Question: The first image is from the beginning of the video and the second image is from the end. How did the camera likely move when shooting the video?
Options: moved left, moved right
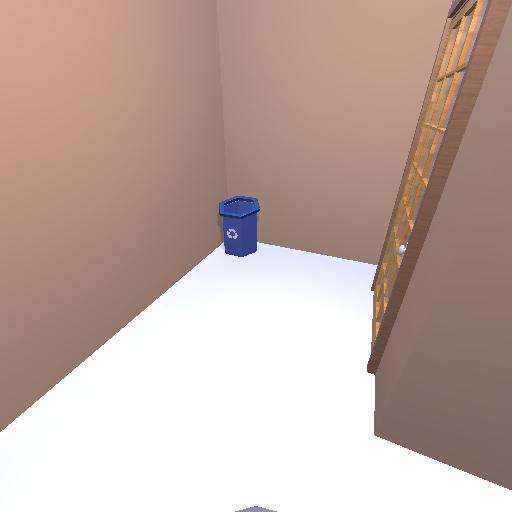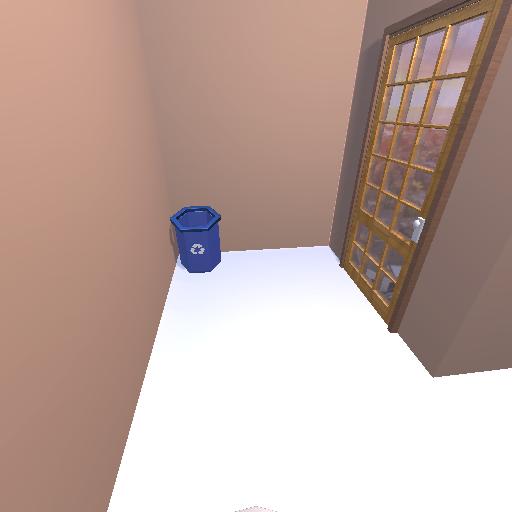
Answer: moved left